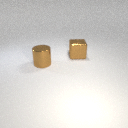
large brown metal cube to the right of large brown metal cylinder